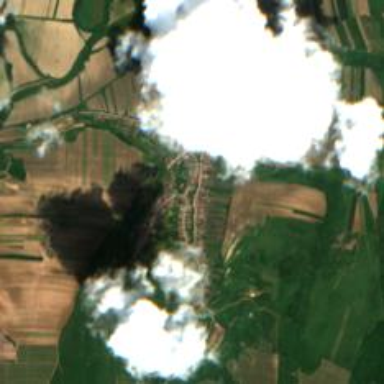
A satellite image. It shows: Village.